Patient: sex M, age 94
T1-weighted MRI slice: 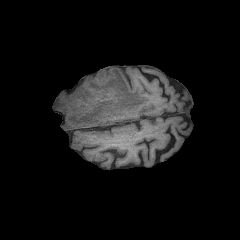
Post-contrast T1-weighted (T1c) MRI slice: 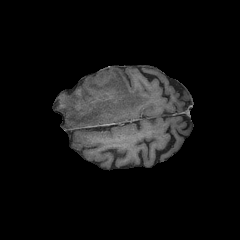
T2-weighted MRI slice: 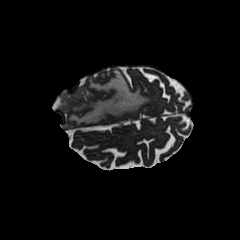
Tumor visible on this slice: yes
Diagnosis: Glioblastoma, IDH-wildtype
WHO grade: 4